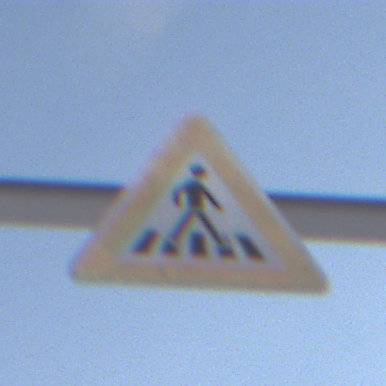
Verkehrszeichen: FussgaengerueberwegLinks
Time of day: MorningAfternoon
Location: Outdoor (Nature)
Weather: PartlyCloudy
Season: Winter
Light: Natural